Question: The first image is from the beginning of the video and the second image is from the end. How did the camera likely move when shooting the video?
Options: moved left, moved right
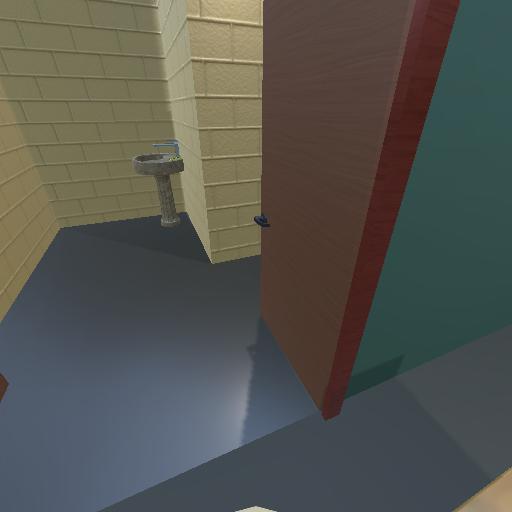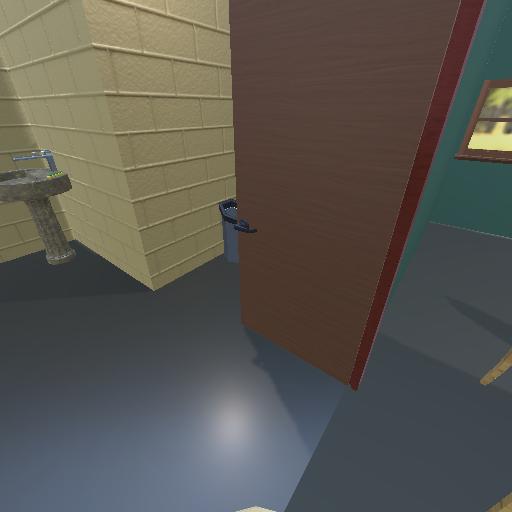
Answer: moved left